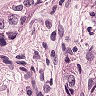
Metastatic tissue present: yes